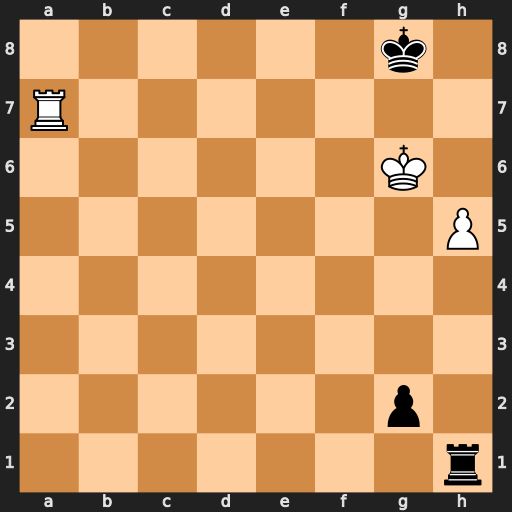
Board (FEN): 6k1/R7/6K1/7P/8/8/6p1/7r
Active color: w
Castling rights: -
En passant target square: -
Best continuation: Ra8#